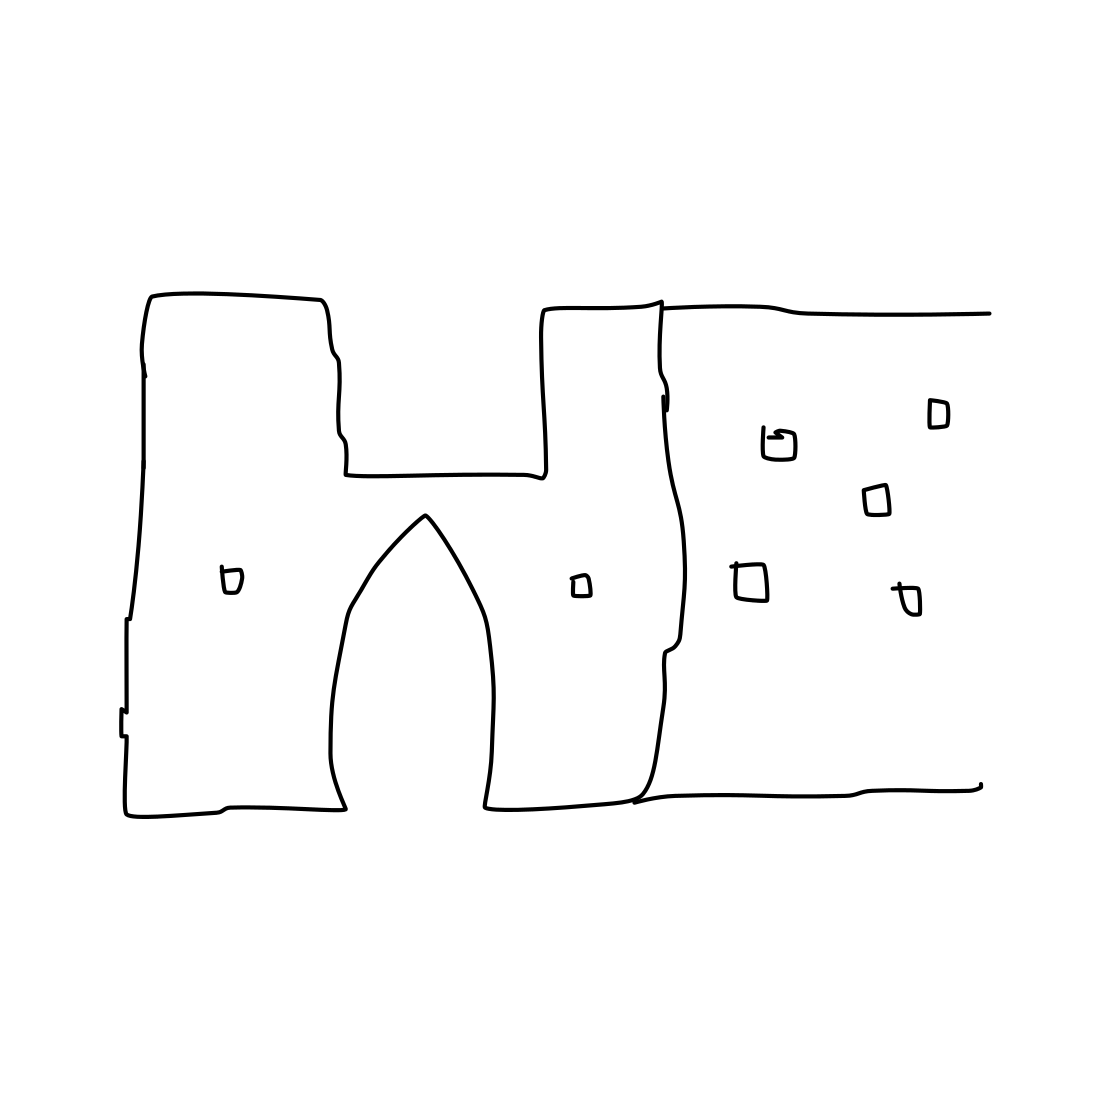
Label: castle